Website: ulta-beauty
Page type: customer-info-address
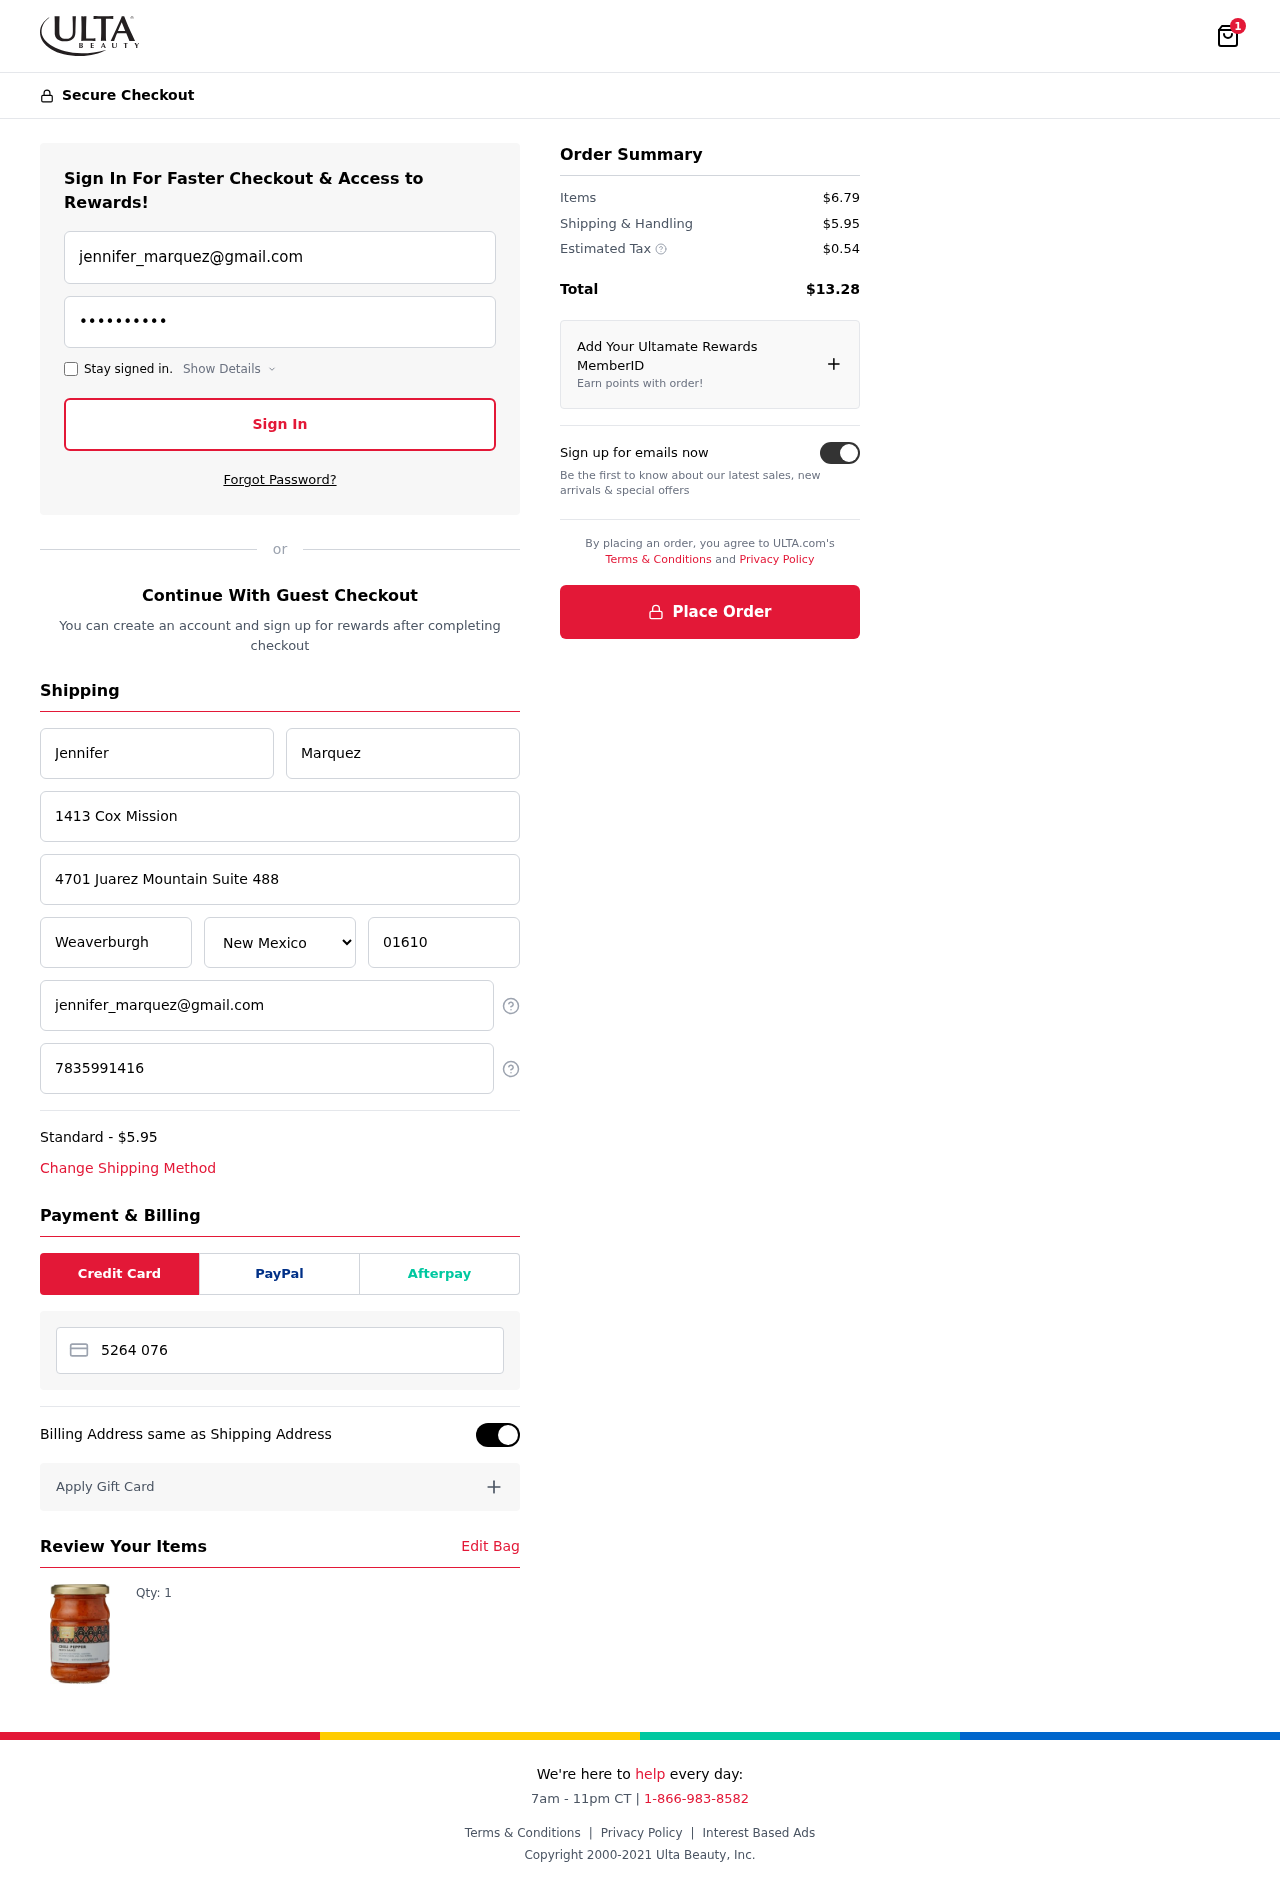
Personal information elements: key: PII_CARD_NUMBER
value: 5264 0767 0277 5834
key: PII_CITY
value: Weaverburgh
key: PII_EMAIL
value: jennifer_marquez@gmail.com
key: PII_FIRSTNAME
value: Jennifer
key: PII_LASTNAME
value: Marquez
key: PII_PHONE
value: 7835991416
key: PII_POSTCODE
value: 01610
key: PII_STATE
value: New Mexico
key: PII_STREET
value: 1413 Cox Mission
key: PII_STREET2
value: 4701 Juarez Mountain Suite 488
Product elements: key: PRODUCT1_QUANTITY
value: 1
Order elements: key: ORDER_NUM_ITEMS
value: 1
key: ORDER_SHIPPING_COST
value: $5.95
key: ORDER_ITEMS_TOTAL
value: $6.79
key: ORDER_SHIPPING_COST2
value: $5.95
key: ORDER_TAX
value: $0.54
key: ORDER_TOTAL
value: $13.28